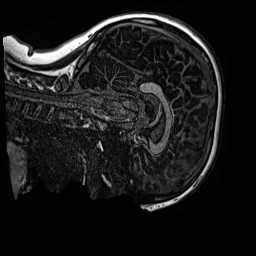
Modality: MP2RAGE
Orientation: sagittal
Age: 11
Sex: male
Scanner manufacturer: siemens
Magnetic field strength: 3 T
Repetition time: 4 s
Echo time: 0.00299 s